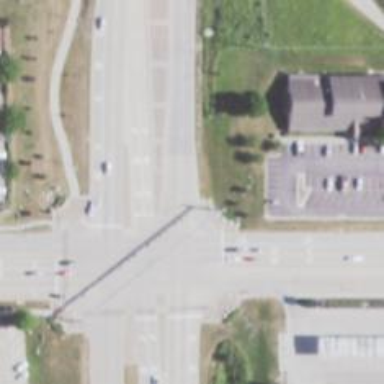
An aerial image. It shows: Secondary link road.